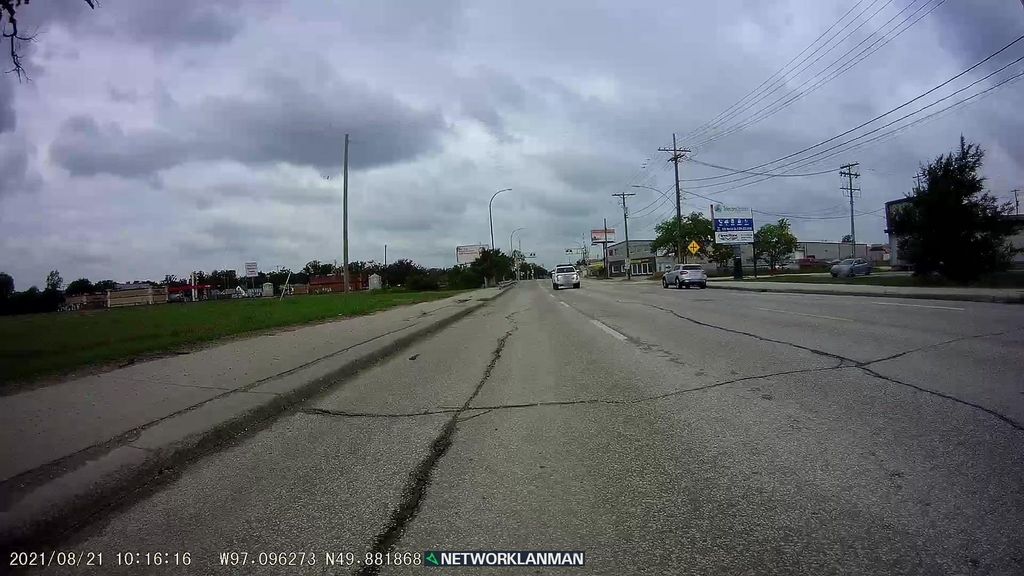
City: winnipeg